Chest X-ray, PA view. Patient: 30 years old, sex M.
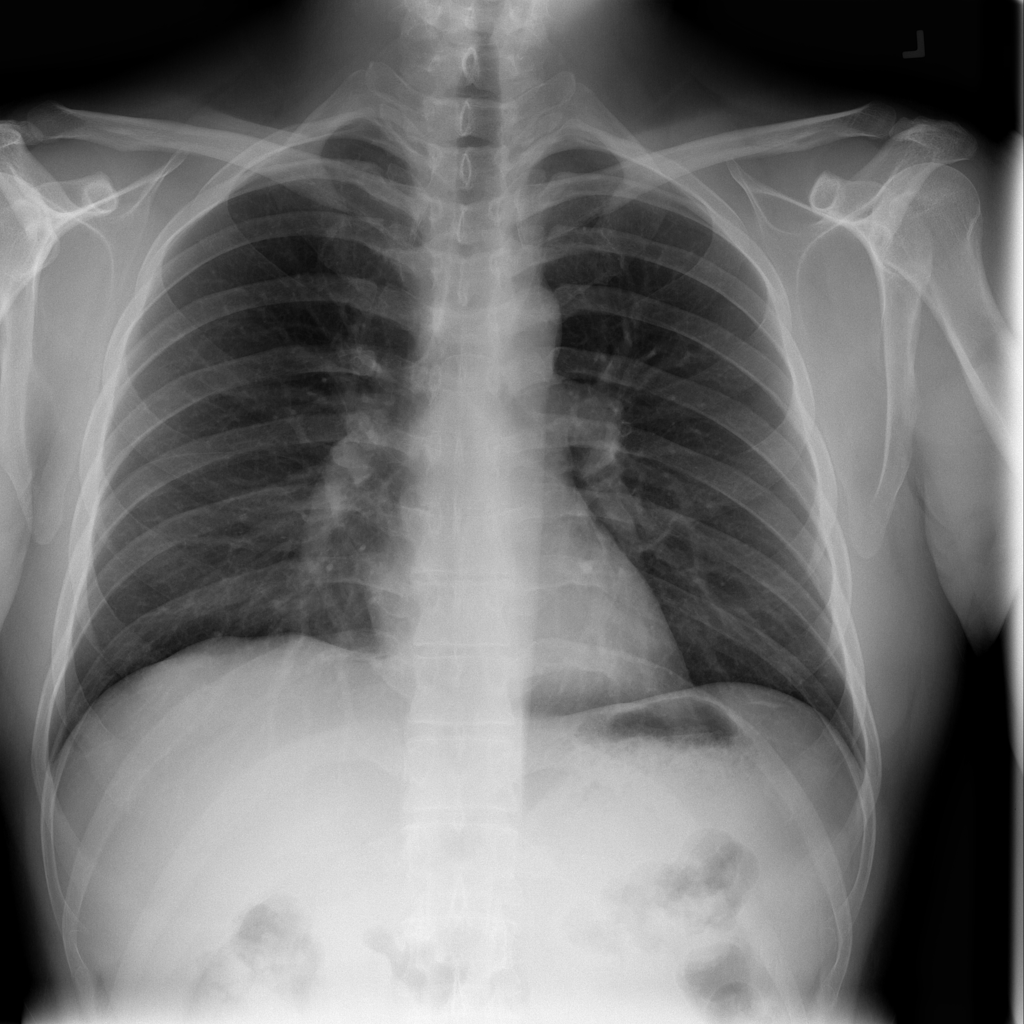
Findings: No Finding